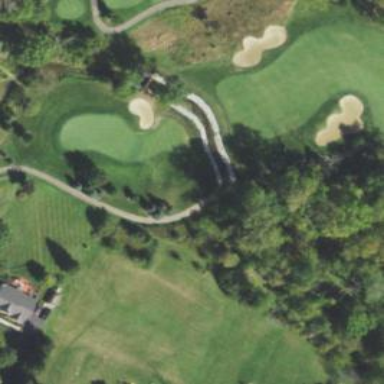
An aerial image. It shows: Path for both roads and golfers.